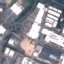
Label: Industrial